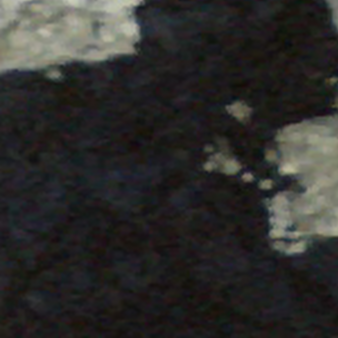
Label: other